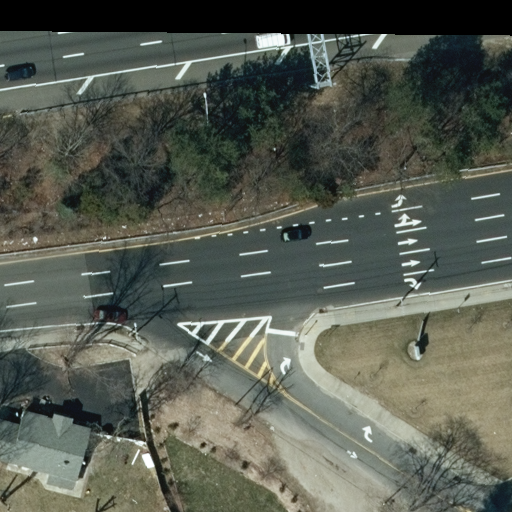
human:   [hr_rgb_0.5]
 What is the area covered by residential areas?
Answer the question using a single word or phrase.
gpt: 10621m2

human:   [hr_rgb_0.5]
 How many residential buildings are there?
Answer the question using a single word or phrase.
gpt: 1

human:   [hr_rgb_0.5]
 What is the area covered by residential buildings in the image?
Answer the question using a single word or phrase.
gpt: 191m2

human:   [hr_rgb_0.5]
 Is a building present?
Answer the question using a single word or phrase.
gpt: yes

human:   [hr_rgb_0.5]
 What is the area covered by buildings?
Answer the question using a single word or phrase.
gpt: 191m2

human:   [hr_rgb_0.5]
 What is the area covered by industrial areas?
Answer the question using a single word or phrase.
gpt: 1909m2

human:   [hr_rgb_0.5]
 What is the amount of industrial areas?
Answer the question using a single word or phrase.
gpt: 1

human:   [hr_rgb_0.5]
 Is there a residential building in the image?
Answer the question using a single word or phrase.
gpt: yes

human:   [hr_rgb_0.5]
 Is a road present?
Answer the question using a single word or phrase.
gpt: yes

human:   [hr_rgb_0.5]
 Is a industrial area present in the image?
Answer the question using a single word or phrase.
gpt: yes

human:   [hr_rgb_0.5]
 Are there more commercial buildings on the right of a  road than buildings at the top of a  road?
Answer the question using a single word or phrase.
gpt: no

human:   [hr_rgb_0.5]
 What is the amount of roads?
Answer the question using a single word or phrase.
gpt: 5

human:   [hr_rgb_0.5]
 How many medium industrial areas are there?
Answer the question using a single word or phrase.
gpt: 0

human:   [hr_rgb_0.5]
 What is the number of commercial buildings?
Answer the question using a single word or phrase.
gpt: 0

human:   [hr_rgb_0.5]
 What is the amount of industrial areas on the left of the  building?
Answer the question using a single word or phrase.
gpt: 0

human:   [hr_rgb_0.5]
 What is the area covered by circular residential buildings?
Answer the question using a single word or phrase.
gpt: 0m2

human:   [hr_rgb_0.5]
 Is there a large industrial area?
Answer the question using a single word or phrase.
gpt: yes

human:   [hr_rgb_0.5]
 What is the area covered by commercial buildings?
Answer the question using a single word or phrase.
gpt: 0m2

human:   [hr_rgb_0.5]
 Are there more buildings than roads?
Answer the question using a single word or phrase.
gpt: no

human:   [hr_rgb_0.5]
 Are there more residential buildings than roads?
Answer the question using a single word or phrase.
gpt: no

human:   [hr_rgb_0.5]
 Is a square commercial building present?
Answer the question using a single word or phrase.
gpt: no

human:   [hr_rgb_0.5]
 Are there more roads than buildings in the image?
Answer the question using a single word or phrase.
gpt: yes

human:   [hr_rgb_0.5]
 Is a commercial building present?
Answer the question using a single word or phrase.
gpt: no

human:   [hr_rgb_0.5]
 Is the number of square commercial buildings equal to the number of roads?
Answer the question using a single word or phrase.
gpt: no

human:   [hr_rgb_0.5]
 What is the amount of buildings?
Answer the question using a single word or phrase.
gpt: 1

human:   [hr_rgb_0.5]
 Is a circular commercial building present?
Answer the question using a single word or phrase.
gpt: no

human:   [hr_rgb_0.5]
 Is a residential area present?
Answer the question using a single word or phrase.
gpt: yes

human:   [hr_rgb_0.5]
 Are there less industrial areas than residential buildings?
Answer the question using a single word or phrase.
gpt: no

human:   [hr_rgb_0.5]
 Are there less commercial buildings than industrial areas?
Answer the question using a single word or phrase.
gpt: yes

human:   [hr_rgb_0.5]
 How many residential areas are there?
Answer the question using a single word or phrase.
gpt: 1

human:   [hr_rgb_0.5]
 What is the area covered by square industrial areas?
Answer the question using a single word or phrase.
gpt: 0m2

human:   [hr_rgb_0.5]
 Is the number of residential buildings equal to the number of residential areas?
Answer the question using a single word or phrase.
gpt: yes

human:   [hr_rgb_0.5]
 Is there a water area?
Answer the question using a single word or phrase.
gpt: no

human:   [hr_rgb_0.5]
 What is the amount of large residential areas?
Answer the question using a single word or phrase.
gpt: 1

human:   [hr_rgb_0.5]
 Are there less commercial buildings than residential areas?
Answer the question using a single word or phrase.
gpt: yes

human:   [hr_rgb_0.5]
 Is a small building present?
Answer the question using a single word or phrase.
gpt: no

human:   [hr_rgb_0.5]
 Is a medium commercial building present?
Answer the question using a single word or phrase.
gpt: no

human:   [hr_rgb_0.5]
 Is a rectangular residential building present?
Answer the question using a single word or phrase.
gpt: no

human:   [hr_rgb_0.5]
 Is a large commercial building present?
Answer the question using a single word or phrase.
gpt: no

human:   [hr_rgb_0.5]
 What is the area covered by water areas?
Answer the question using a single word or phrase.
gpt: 0m2

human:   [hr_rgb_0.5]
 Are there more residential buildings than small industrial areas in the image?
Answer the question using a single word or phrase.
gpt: yes

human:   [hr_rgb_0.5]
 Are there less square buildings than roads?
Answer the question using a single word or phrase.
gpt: yes

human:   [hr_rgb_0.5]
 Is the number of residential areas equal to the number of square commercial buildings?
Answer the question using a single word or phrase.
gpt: no

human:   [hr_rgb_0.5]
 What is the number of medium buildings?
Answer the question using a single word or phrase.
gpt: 1

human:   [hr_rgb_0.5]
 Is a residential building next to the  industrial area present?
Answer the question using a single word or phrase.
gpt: yes

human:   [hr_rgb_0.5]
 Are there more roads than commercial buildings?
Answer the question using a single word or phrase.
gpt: yes

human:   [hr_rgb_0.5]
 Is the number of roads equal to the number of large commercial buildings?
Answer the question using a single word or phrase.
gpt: no

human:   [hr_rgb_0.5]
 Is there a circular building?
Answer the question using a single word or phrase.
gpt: no

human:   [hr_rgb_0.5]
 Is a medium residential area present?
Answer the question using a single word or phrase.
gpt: no

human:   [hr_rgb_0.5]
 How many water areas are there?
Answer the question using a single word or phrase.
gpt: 0

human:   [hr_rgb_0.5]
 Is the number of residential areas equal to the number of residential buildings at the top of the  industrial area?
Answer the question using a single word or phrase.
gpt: yes

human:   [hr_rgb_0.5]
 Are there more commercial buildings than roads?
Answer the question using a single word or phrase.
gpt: no

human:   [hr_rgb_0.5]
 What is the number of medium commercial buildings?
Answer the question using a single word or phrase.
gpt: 0

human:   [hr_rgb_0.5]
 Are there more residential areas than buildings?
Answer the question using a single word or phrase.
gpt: no

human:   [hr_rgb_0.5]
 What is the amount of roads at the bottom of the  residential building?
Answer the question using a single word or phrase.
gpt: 0

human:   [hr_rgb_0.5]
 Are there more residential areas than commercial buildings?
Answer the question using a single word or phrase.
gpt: yes

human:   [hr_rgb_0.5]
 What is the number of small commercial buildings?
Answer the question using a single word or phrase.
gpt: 0

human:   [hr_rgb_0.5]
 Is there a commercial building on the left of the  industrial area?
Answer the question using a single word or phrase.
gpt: no

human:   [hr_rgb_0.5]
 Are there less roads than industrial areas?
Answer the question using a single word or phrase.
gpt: no

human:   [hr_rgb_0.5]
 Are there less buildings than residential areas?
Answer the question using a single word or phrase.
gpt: no

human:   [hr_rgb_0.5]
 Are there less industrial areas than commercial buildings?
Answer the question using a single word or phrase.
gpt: no

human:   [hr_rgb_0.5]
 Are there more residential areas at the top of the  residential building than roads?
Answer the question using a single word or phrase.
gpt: no

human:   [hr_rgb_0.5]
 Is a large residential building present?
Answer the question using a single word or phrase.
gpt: no

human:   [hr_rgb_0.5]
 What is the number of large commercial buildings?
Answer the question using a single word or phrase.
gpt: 0